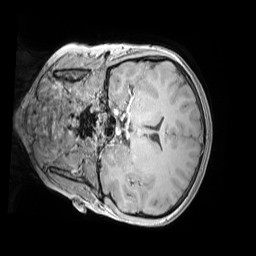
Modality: MP2RAGE
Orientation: coronal
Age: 9
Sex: female
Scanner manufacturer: siemens
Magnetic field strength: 3 T
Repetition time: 4 s
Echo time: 0.00303 s